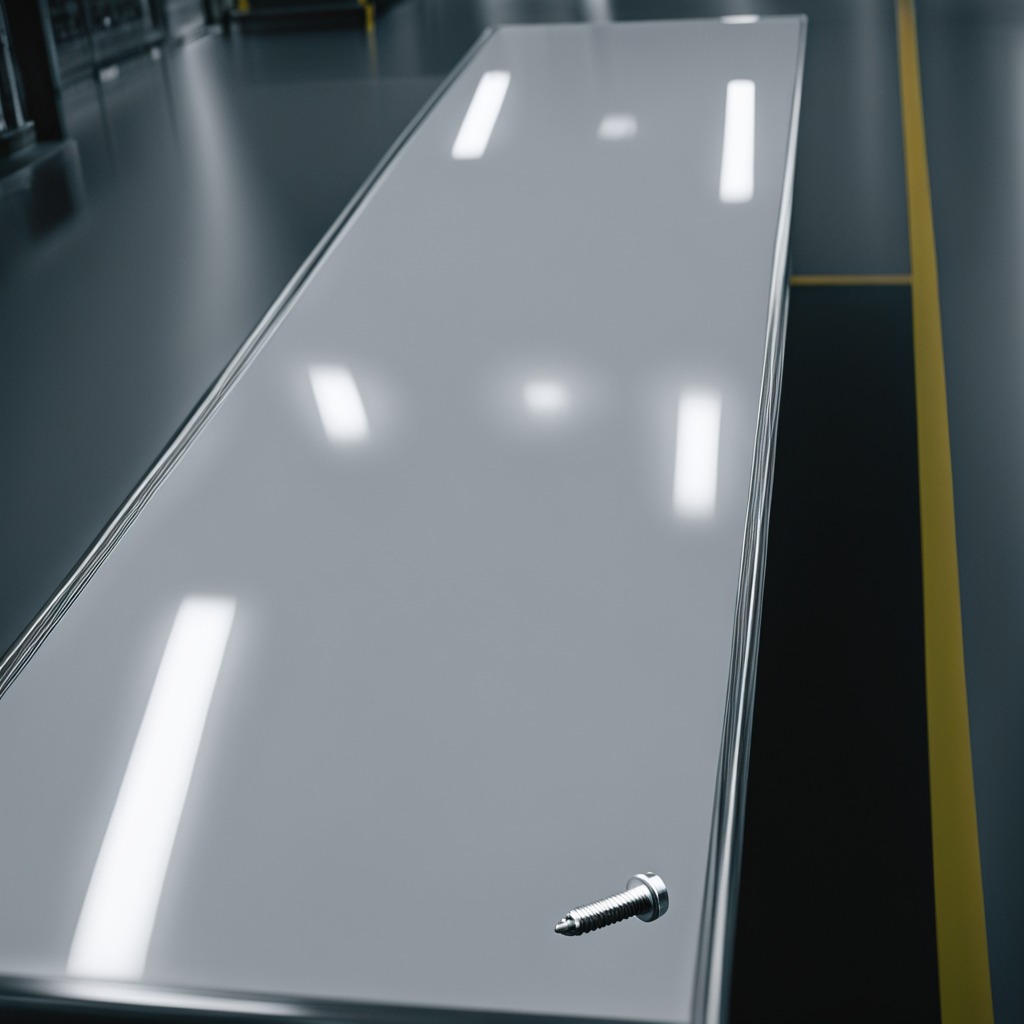
A metal screw is lying on the high-gloss table in a ship maintenance bay.